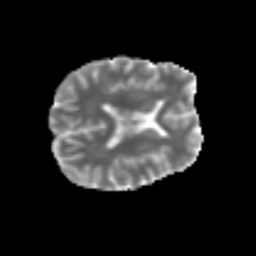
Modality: MD
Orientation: axial
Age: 46
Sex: female
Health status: ill
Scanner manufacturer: siemens
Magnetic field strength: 3 T
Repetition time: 8.7 s
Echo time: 0.11 s